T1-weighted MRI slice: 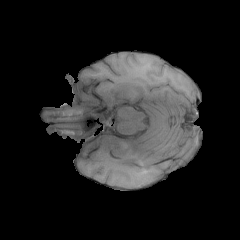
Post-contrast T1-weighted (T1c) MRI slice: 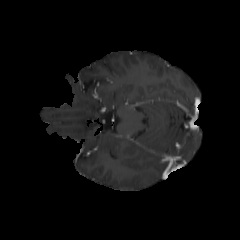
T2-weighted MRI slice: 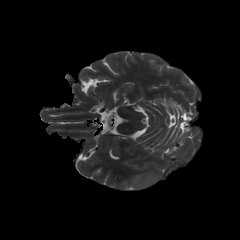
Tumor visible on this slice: yes